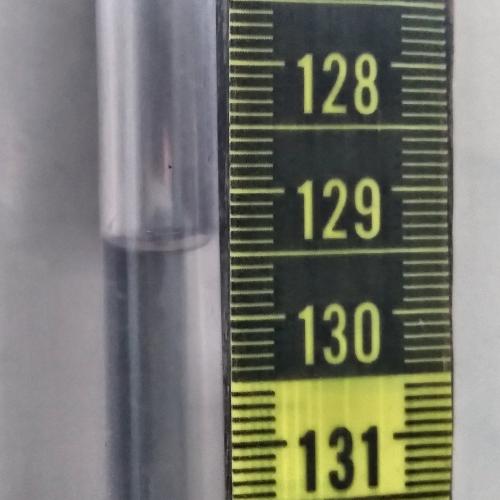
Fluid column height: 129.4 cm